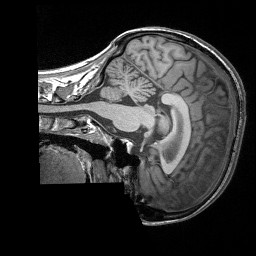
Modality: T1w
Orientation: sagittal
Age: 23
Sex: female
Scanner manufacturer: siemens
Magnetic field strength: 3 T
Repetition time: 1.9 s
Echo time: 0.00252 s